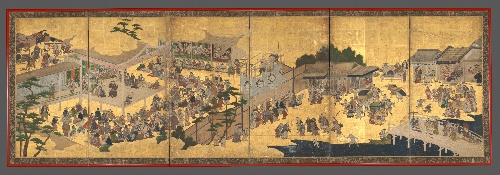
Title: 狩野孝信工房作　女歌舞伎図屏風|Women’s Kabuki
Artist: Kano Takanobu
Artist bio: Japanese, 1571–1618
Date: mid- to- late 1610s
Object type: Screen
Classification: Paintings
Medium: Six-panel folding screen; ink, color, gold, silver, and gold leaf on paper
Culture: Japan
Period: Edo period (1615–1868)
Dimensions: Image: 31 1/2 in. × 8 ft. 9 11/16 in. (80 × 268.4 cm)
Overall: 36 in. × 9 ft. 2 5/16 in. (91.5 × 280.2 cm)
Department: Asian Art
Credit line: Purchase, Mary and James G. Wallach Foundation Gift; Mary Livingston Griggs and Mary Griggs Burke Foundation, Acquisitions, and The Camille M. Lownds Funds, 2017
Accession year: 2017
Repository: Metropolitan Museum of Art, New York, NY